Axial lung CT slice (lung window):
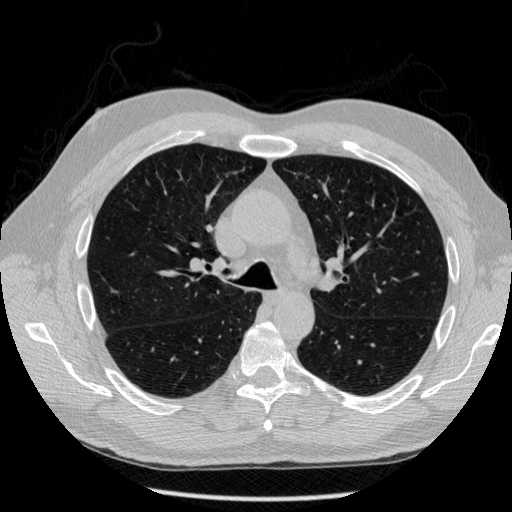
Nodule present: no